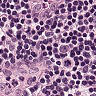
Metastatic tissue present: no